Question: I am trying to find a date picker that looks similar to google analytics date picker:

Any idea if jQuery provides something like this?
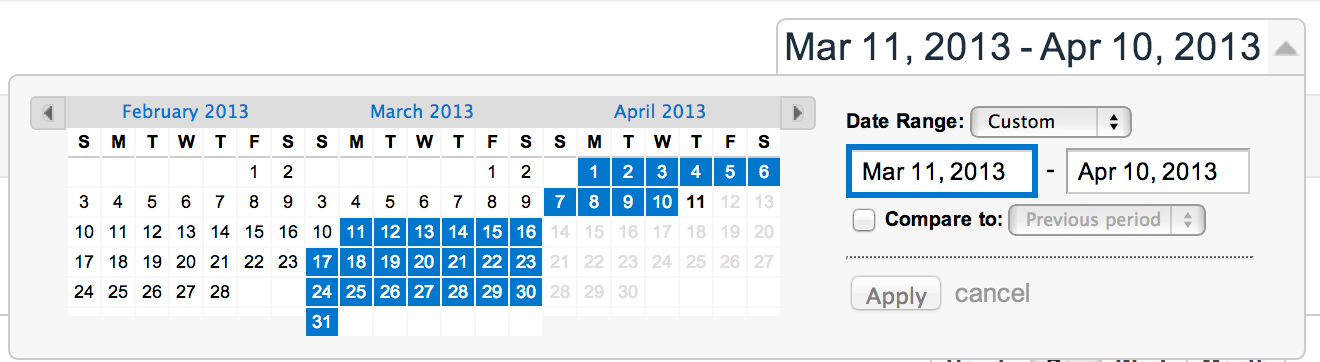
Answer: This Twitter bootstrap styled date-range-picker is pretty close.
<URL>

There is also a <URL> but it hasn't been updated in a while.